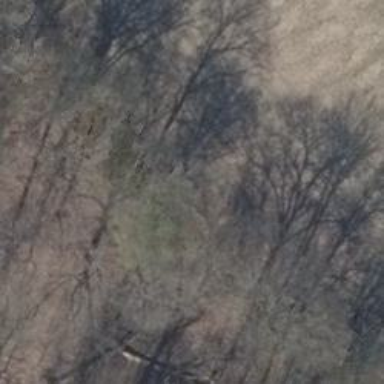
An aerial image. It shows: Hunting stand.